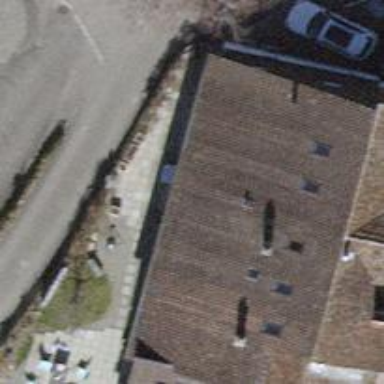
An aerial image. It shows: Building with tiled roof.